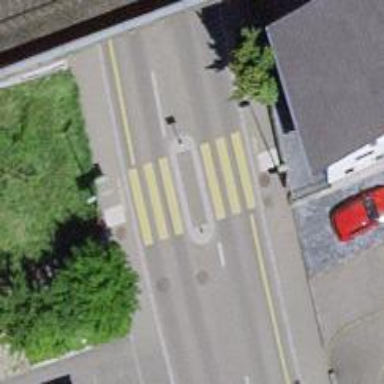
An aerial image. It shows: Uncontrolled zebra crossing with island. The crossing is marked with zebra stripes.